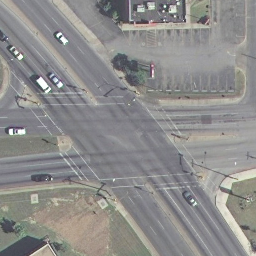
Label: intersection